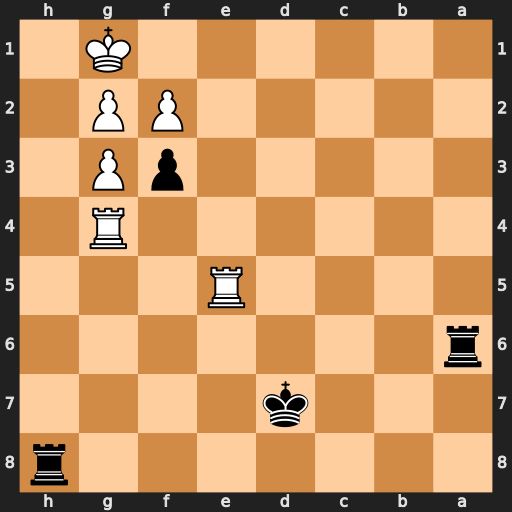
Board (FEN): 7r/3k4/r7/4R3/6R1/5pP1/5PP1/6K1
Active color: b
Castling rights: -
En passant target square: -
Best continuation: Ra1+ Re1 Rxe1#